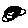
Label: zigzag